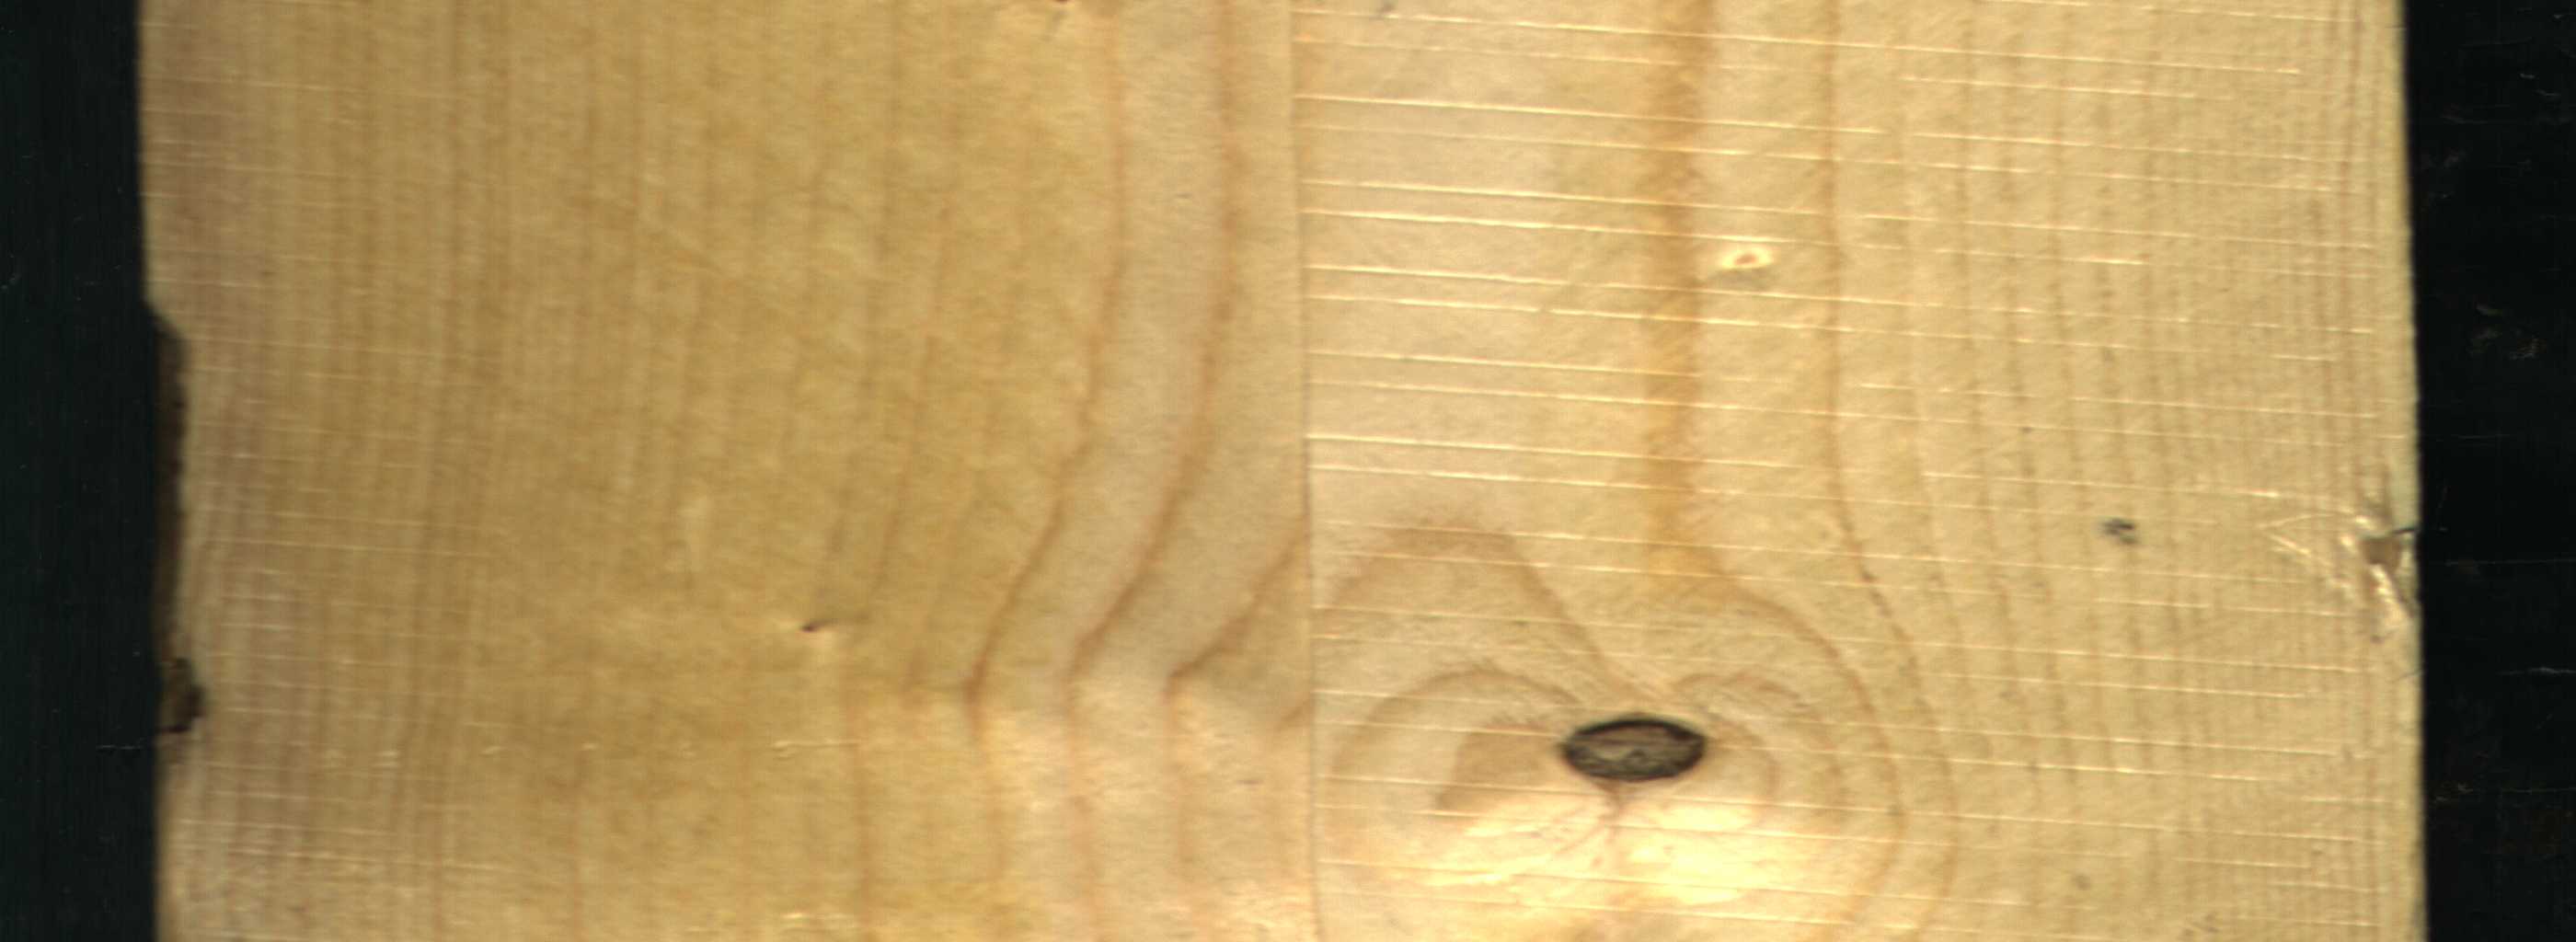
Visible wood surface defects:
Dead_Knot